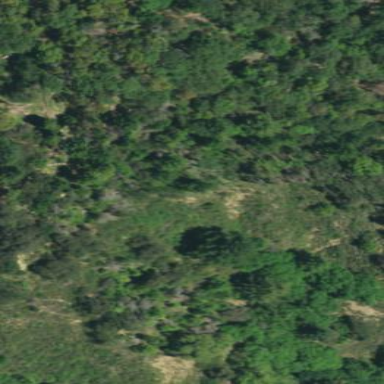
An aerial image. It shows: Patch of scrub vegetation.